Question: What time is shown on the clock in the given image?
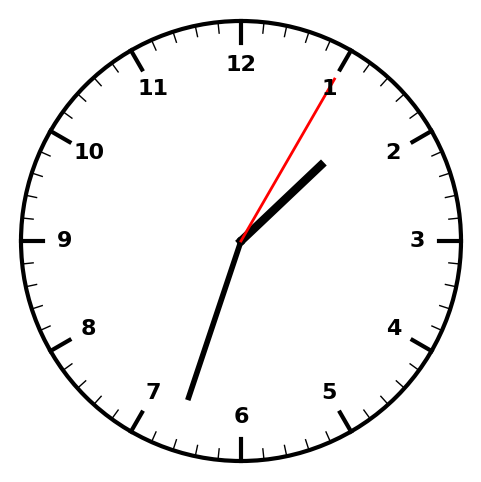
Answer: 01:33:05